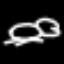
Label: frog